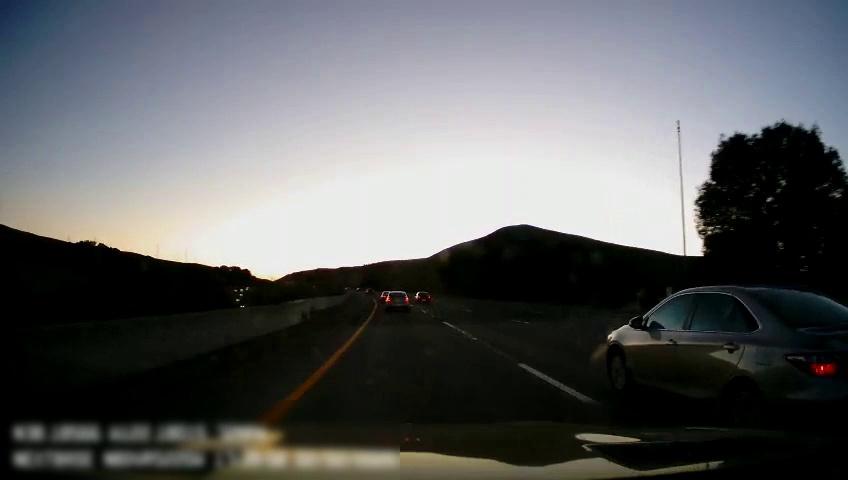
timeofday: Day
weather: Sunny
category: Drivable Space
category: Vehicles | Car
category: Vehicles | Car
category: Vehicles | Car
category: Vehicles | Car
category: Lanes | Alternate Lane
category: Lanes | Current Lane
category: Lanes | Current Lane
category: Lanes | Alternate Lane
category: Lanes | Alternate Lane